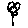
Label: flower